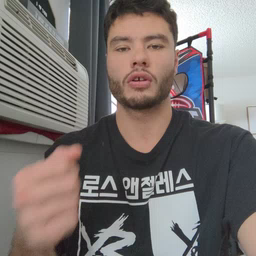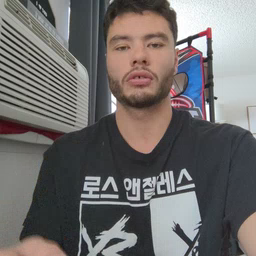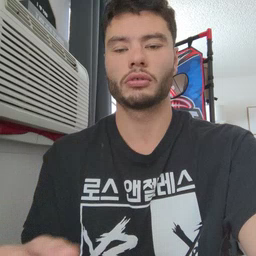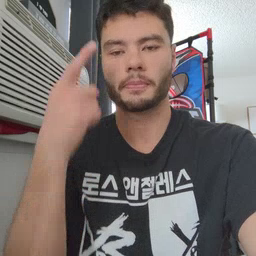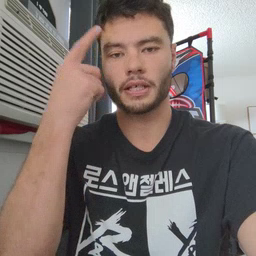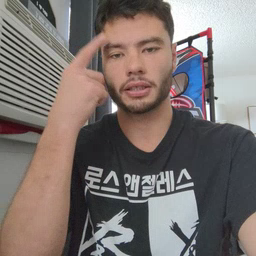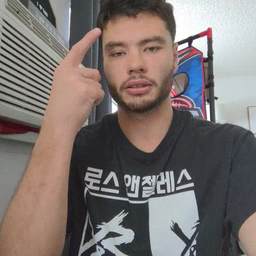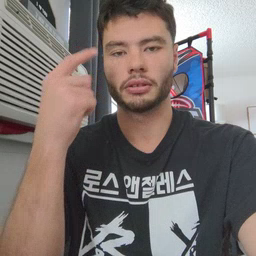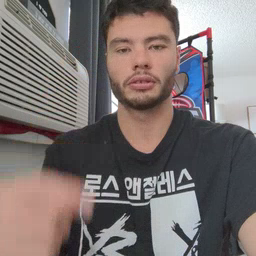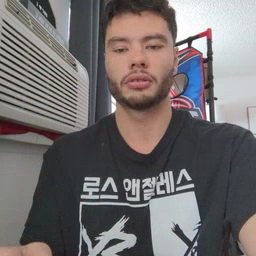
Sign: penny